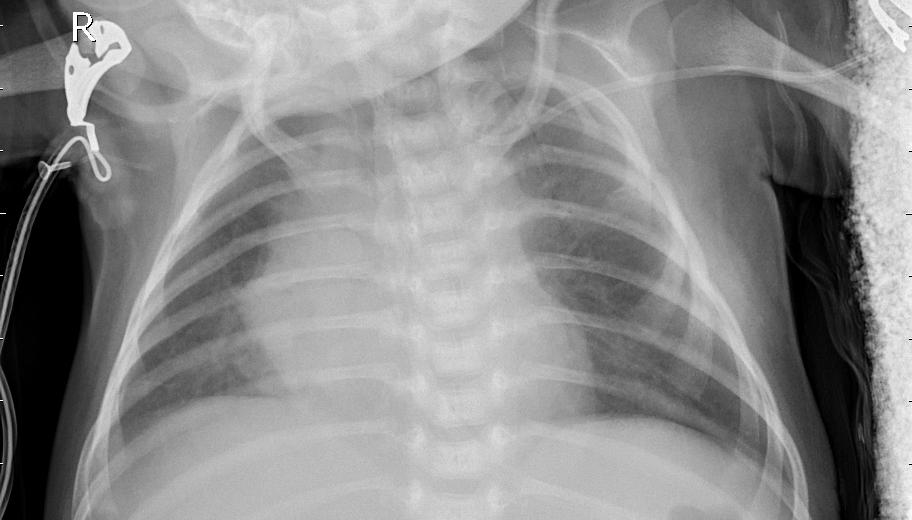
Diagnosis: PNEUMONIA